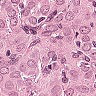
Metastatic tissue present: yes